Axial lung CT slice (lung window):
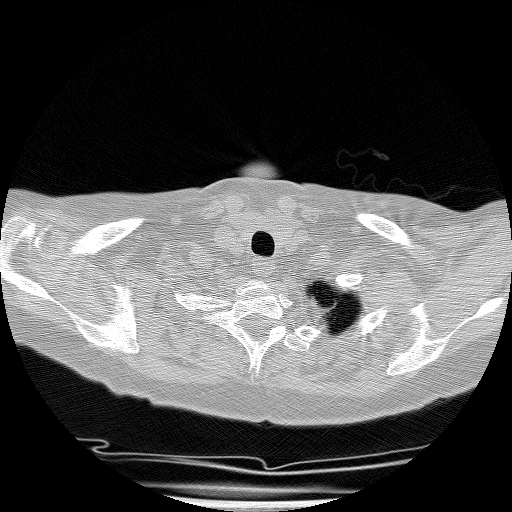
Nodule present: no